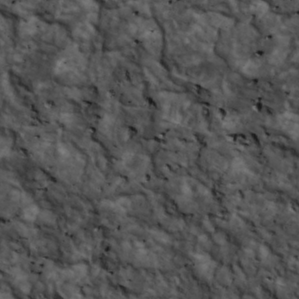
Label: non_frost